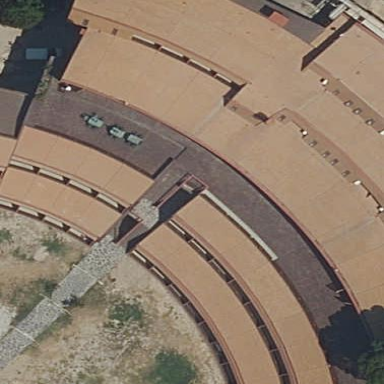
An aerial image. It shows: Dormitory building.